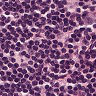
Metastatic tissue present: no